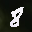
Label: 8